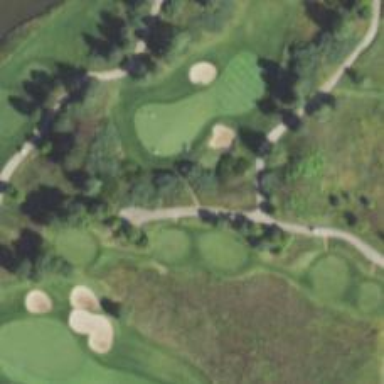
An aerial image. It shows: Footway that serves as golf path.